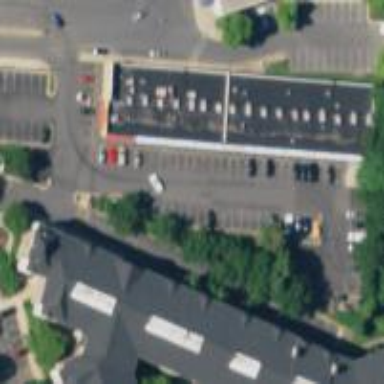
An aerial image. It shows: Retail area.